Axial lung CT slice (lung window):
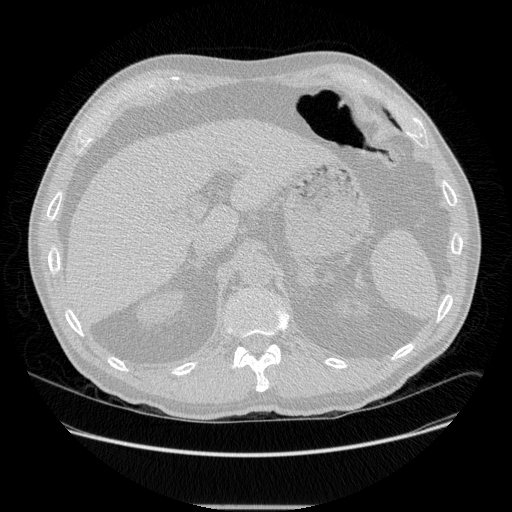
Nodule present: no